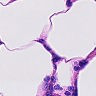
Metastatic tissue present: no